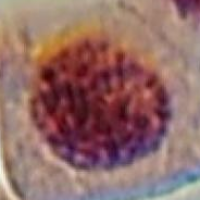
Label: prophase